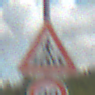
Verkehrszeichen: FussgaengerueberwegLinks
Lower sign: Geschwindigkeit20
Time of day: Midday
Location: Outdoor (Suburban)
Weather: PartlyCloudy
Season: Summer
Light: Natural